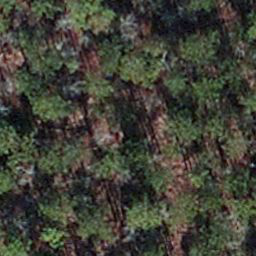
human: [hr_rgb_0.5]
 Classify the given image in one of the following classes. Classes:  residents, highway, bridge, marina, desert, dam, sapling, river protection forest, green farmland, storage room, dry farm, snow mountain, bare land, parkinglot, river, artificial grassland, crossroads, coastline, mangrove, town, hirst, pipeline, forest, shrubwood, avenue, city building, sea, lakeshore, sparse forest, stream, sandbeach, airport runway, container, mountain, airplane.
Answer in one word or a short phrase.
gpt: sapling